Interaction volume radius: 10 \u00c5
Interaction volume height: 10 \u00c5
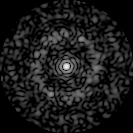
Disorder parameter: 0.836